Question: I am trying to learn ldap + spring security. I have setup a Local Dev with an Apache DS.
I got to the point that it will compile and run without errors but when i try to log in it doesn't do anything and I don't have any error messages to go by. I can't even tell if DS is getting the request.
JSP:
'''
<form action="/j_spring_security_check.action" method="POST">
<span><label for="username">User Name:</label>
<input id="username" name="j_username" type="text"/></span>
<span><label for="password">Password:</label>
<input id="password" name="j_password" type="password"/></span>
<span><input type="submit" value="Log In"/></span>
</form>
'''
Application context:
'''
<bean id="contextSource"
class="org.springframework.security.ldap.DefaultSpringSecurityContextSource">
<constructor-arg value="ldap://localhost:389/dc=example,dc=com"/>
<property name="userDn" value="cn=system,dc=example,dc=com"/>
<property name="password" value="password"/>
</bean>
<bean id="ldapAuthProvider"
class="org.springframework.security.ldap.authentication.LdapAuthenticationProvider">
<constructor-arg>
<bean class="org.springframework.security.ldap.authentication.BindAuthenticator">
<constructor-arg ref="contextSource"/>
<property name="userDnPatterns"><list><value>uid={0},ou=system</value></list></property>
</bean>
</constructor-arg>
<constructor-arg>
<bean class="org.springframework.security.ldap.userdetails.DefaultLdapAuthoritiesPopulator">
<constructor-arg ref="contextSource"/>
<constructor-arg value="ou=system"/>
<property name="groupRoleAttribute" value="ou"/>
<property name="defaultRole" value="ROLE_ADMIN"/>
</bean>
</constructor-arg>
</bean>
'''
spring-secuirty:
'''
<http auto-config="true" use-expressions="true">
<intercept-url pattern="/noSecurityJSP/**" access="permitAll()"/>
<intercept-url pattern="/login*" access="permitAll()"/>
<intercept-url pattern="/resources/**" access="permitAll()"/>
<intercept-url pattern="/**" access="isAuthenticated()"/>
<form-login
login-page="/login.htm"
login-processing-url="/j_spring_security_check.action"
authentication-failure-url="/splash_page.htm?error=true"
default-target-url="/welcomePage.htm"
always-use-default-target="true"/>
</http>
<authentication-manager>
<authentication-provider ref='ldapAuthProvider'/>
</authentication-manager>
'''
Spring Maven dependancies:
'''
<dependency>
<groupId>org.springframework.security</groupId>
<artifactId>spring-security-core</artifactId>
<version>3.2.0.RELEASE</version>
</dependency>
<dependency>
<groupId>org.springframework.security</groupId>
<artifactId>spring-security-web</artifactId>
<version>3.2.0.RELEASE</version>
</dependency>
<dependency>
<groupId>org.springframework.security</groupId>
<artifactId>spring-security-config</artifactId>
<version>3.2.0.RELEASE</version>
</dependency>
<dependency>
<groupId>org.springframework.security</groupId>
<artifactId>spring-security-ldap</artifactId>
<version>3.0.3.RELEASE</version>
</dependency>
<dependency>
<groupId>org.springframework.ldap</groupId>
<artifactId>spring-ldap-core</artifactId>
<version>1.3.2.RELEASE</version>
'''
Pic of LDAP

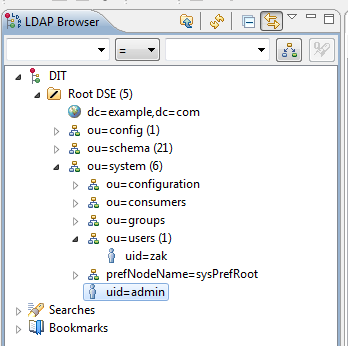
Answer: Your question seems to be "How do I debug this". Ideally you should provide some more information on what you mean by "it doesn't do anything", but for debugging, Spring Security's standard debug output should tell you what's happening, and ApacheDS should also indicate whether it receives a request or not. Both use standard Java logging mechanisms. You can use the <URL>. In fact modifying that sample to work with your directory structure would probably be a good idea, first making sure that you can run it as it stands.
I always suggest writing a test class for something like this before trying to deploy an app - see the <URL> for an example - you can debug that in your IDE.
If you really want to work out what is being sent to the directory, you can monitor the network traffic directly using a utility like 'tcpdump'. Something like:
'''
sudo tcpdump -A -i lo0 tcp port 389
'''
will log TCP traffic to port 389 to the console.
One thing that does appear to be wrong with your build configuration is that you have a different version for the 'spring-security-ldap' dependency than for the other spring-security jars. These should all be the same. Use a maven property to prevent errors like this and check your classpath (lib directory) to make sure you don't have any duplicate jars or inconsistent versions.